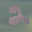
Label: 2